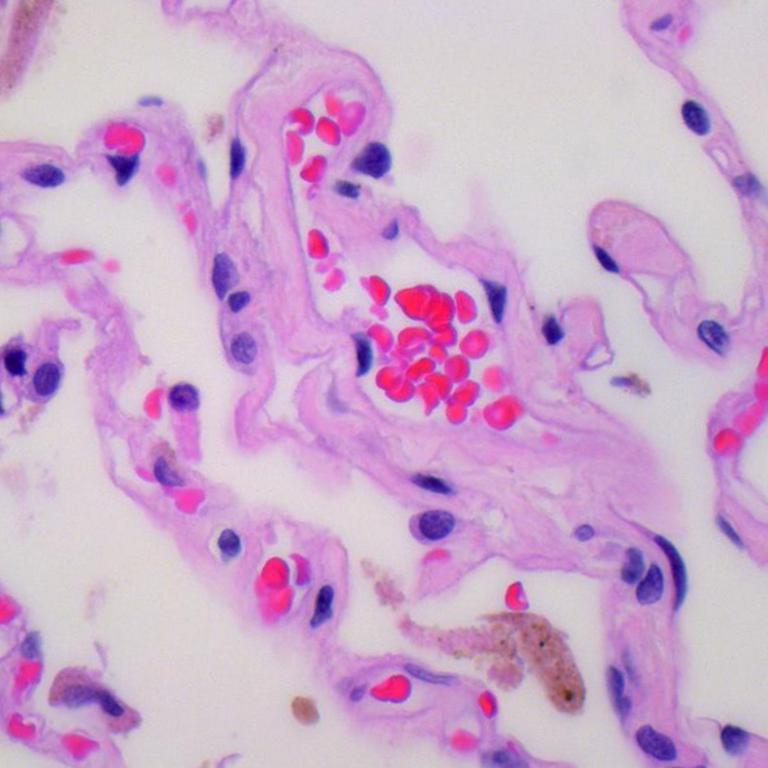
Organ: lung
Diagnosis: benign